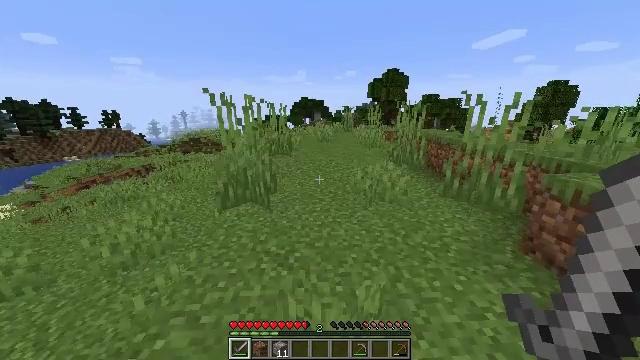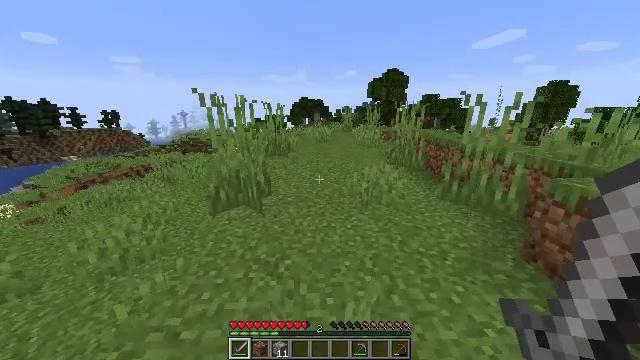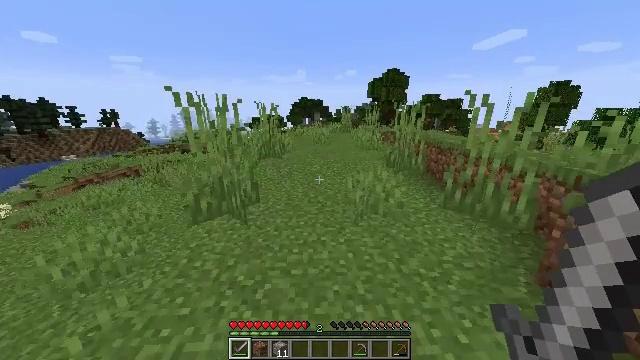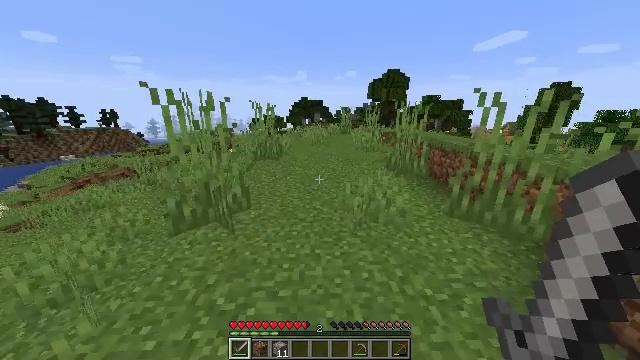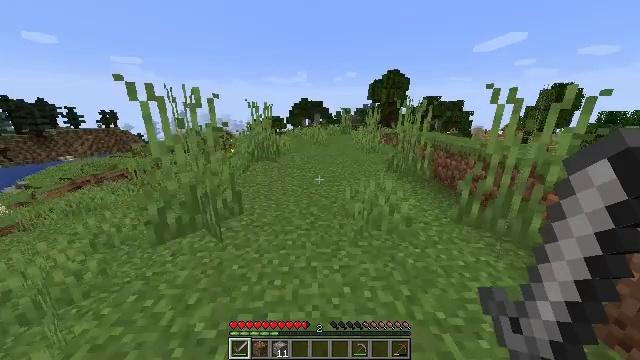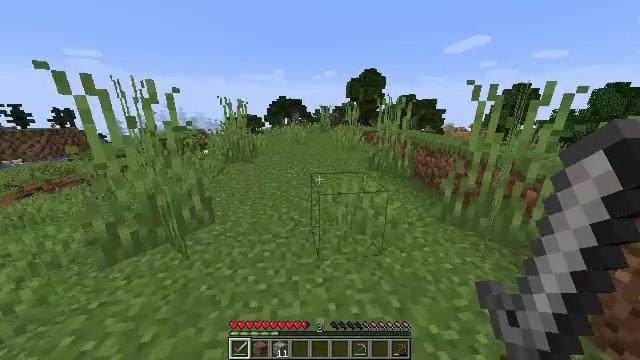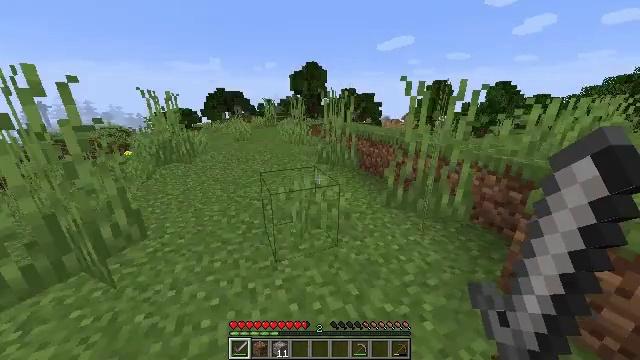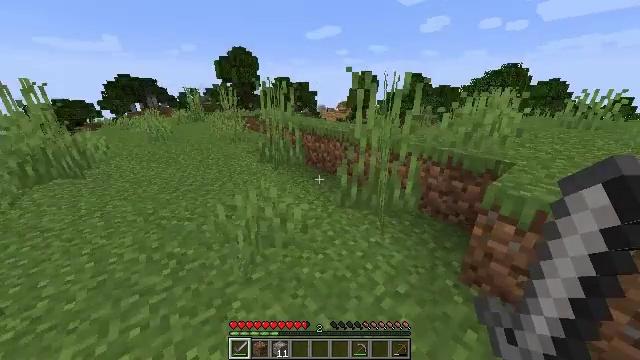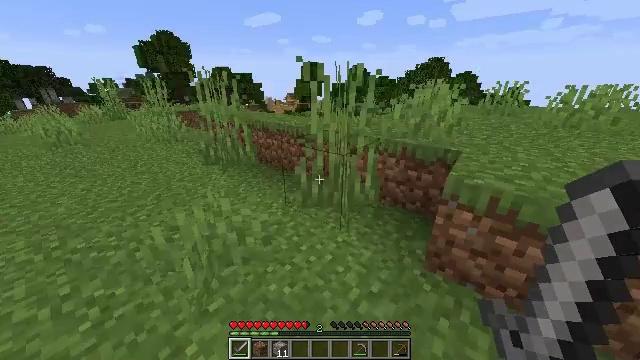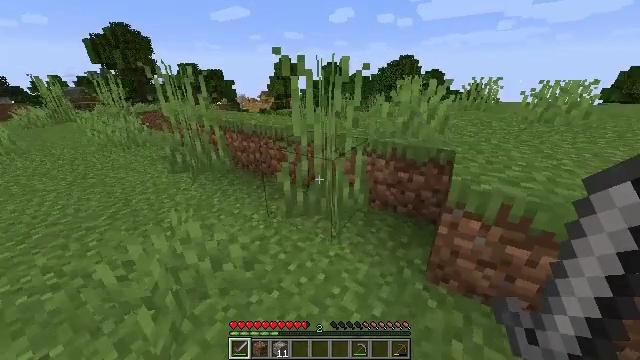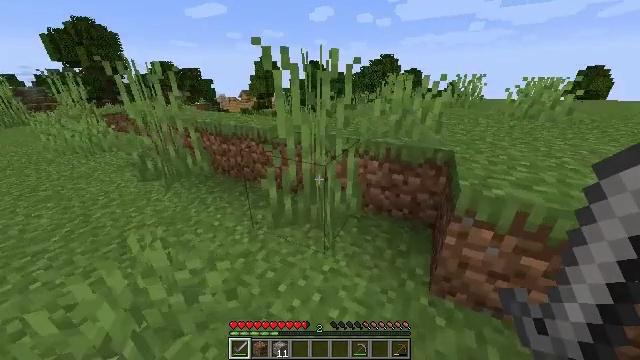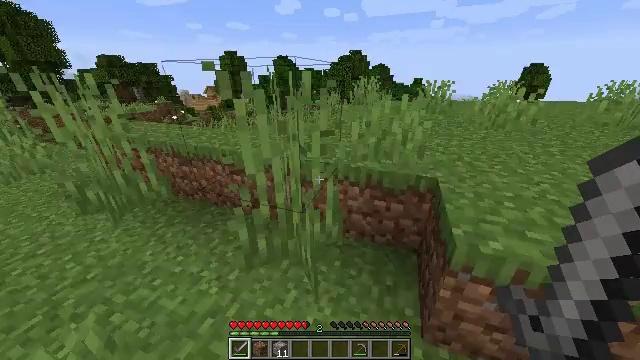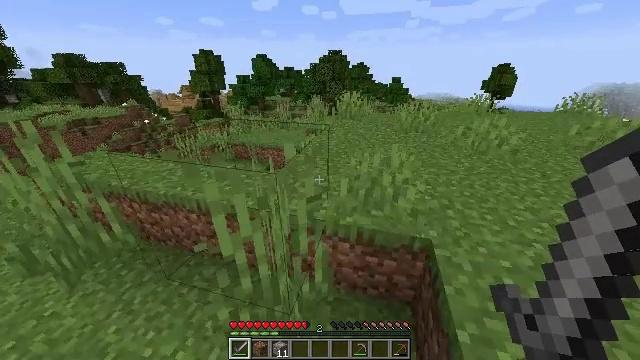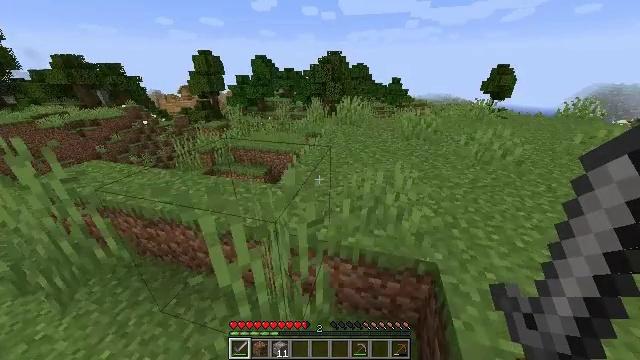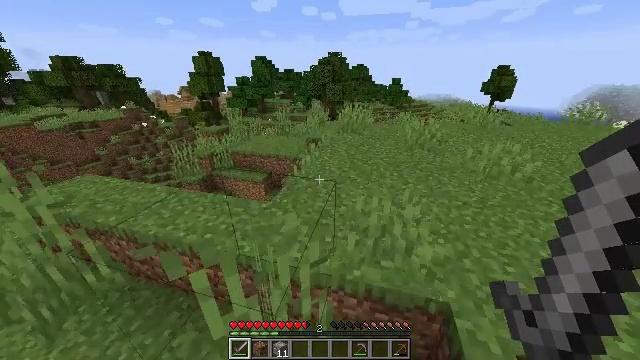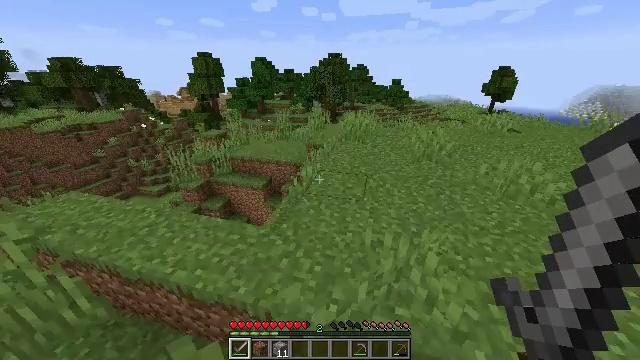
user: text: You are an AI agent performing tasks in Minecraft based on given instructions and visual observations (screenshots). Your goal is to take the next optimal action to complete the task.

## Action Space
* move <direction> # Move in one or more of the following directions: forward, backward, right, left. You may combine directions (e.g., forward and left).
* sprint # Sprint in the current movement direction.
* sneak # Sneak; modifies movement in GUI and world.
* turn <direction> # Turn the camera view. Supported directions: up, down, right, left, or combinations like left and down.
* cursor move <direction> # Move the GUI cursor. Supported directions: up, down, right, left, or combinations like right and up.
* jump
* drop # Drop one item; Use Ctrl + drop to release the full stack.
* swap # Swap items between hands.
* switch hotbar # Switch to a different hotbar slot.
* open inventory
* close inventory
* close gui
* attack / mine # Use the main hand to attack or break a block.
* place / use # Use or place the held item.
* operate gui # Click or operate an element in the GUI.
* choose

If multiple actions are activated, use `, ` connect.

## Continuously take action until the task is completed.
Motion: motion action
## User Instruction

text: Break the white bed to relocate it.
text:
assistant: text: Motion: move forward
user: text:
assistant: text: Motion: move forward
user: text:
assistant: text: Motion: move forward
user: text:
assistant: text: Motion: move forward
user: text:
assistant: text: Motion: move forward, turn right
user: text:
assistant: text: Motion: move forward, turn right and down
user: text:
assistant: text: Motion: move forward, turn right and down
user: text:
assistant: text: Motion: move forward, turn right and down
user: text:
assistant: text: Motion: move forward, turn right
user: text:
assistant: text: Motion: move forward, turn right
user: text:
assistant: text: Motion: move forward, turn right and down, jump
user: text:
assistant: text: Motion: move forward, turn right, jump
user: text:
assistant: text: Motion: move forward, jump
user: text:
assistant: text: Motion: move forward, jump
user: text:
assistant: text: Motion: move forward, jump
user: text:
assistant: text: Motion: move forward, jump
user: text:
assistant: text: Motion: move forward, jump
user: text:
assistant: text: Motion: move forward, jump
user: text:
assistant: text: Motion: move forward
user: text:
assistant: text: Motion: move forward
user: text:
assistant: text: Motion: move forward
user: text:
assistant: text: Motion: move forward
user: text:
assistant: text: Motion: move forward
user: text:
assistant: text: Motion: move forward
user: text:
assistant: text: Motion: move forward
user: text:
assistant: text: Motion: move forward
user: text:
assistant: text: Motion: move forward and move right
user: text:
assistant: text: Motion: move forward and move right
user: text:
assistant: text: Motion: move forward and move right
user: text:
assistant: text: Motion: move forward and move right